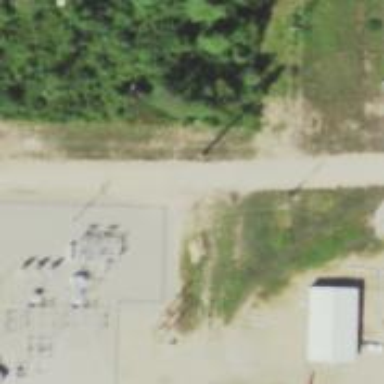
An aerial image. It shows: Power tower.